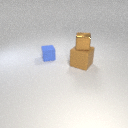
large brown rubber cube below small brown metal cube